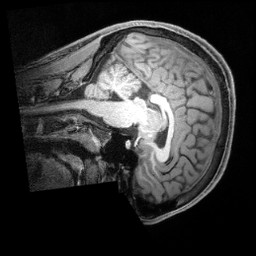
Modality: T1w
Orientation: sagittal
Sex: male
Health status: ill
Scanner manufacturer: siemens
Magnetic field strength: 3 T
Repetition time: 2.4 s
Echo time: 0.00201 s